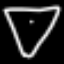
Label: diamond